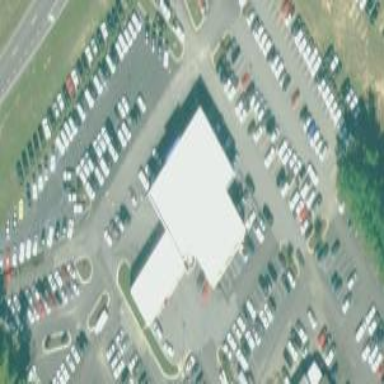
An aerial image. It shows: Car shop building.